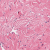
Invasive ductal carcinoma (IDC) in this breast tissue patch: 0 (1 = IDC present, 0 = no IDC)